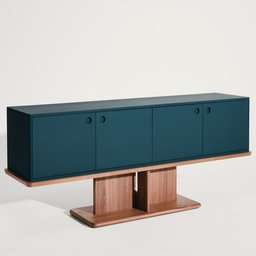
Label: furniture